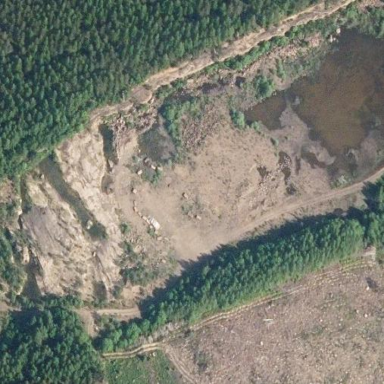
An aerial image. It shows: Quarry area.